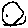
Label: smiley face